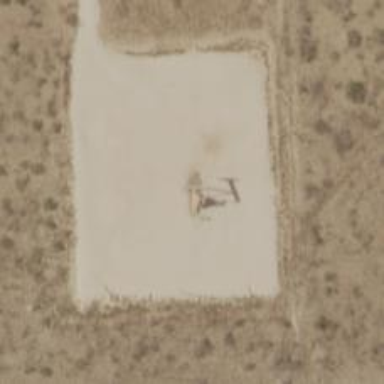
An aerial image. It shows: Petroleum well that is man-made.